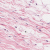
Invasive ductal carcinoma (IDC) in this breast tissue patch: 0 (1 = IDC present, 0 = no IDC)